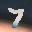
Label: 7